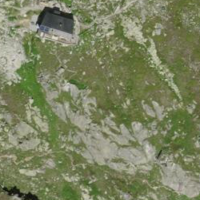
EUNIS habitat code: 48
Species observed at this site:
Pyrrhocorax graculus